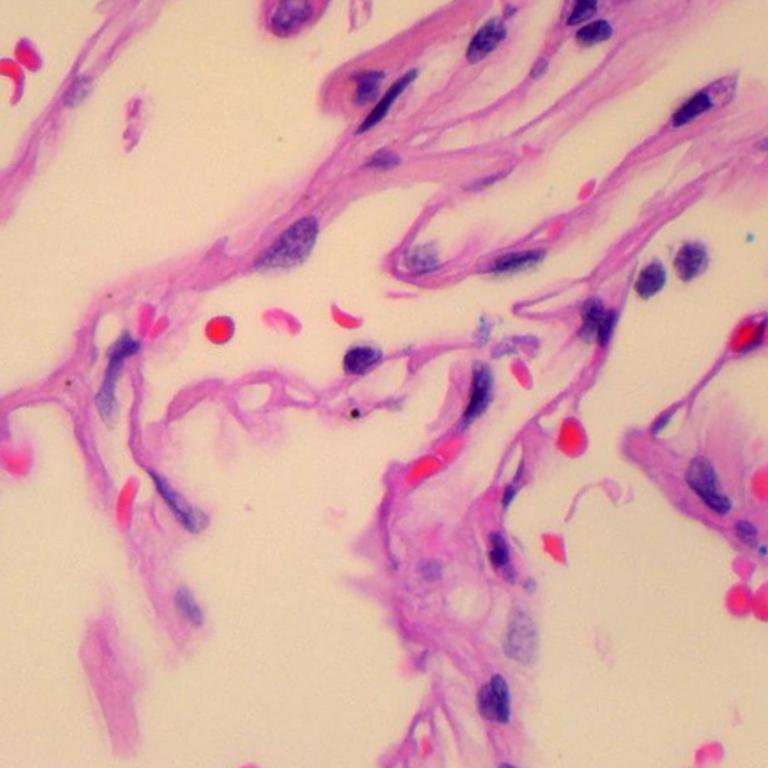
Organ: lung
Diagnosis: benign